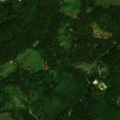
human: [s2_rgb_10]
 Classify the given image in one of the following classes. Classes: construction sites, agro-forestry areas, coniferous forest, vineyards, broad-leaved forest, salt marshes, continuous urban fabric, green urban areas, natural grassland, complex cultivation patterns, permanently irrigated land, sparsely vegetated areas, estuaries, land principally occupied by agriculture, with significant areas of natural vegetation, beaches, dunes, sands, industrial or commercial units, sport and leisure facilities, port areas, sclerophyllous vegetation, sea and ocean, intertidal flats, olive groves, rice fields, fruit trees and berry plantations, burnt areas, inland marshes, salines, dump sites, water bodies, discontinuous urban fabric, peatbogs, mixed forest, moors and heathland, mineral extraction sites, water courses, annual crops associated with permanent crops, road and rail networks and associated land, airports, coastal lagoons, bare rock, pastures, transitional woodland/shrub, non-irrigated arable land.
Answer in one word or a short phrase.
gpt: coniferous forest, mixed forest, transitional woodland/shrub